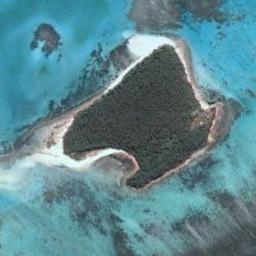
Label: island